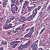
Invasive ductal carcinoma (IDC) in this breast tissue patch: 1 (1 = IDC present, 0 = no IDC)